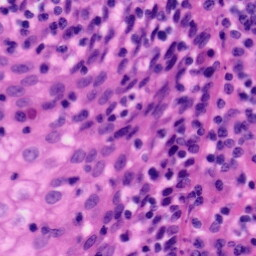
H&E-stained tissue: Tonsil